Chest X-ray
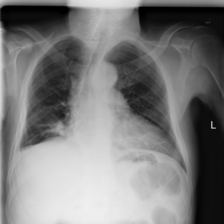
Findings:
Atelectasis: negative
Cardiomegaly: negative
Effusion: negative
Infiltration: positive
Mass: negative
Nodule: negative
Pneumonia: positive
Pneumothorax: negative
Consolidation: negative
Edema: negative
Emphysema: negative
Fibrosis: negative
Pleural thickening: negative
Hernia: negative